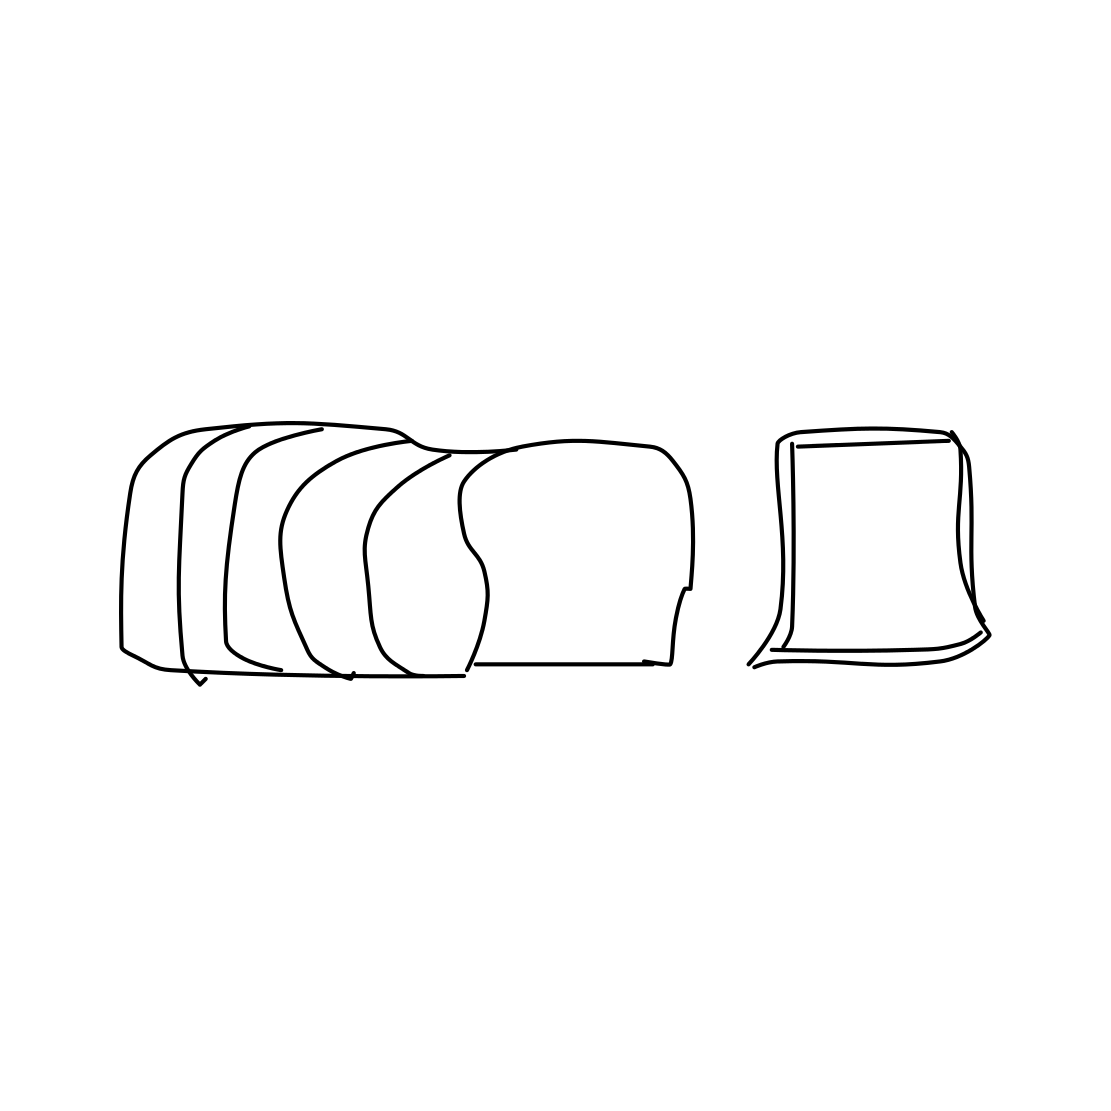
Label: bread